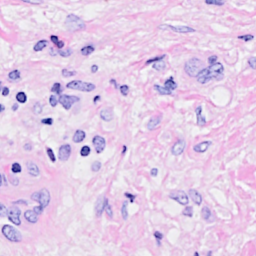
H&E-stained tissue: Breast